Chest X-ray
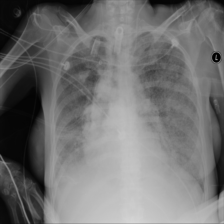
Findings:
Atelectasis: negative
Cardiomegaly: negative
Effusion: negative
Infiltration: negative
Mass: negative
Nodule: negative
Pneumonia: negative
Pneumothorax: negative
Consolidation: negative
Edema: negative
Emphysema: negative
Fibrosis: negative
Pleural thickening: negative
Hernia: negative